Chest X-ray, PA view. Patient: 60 years old, sex M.
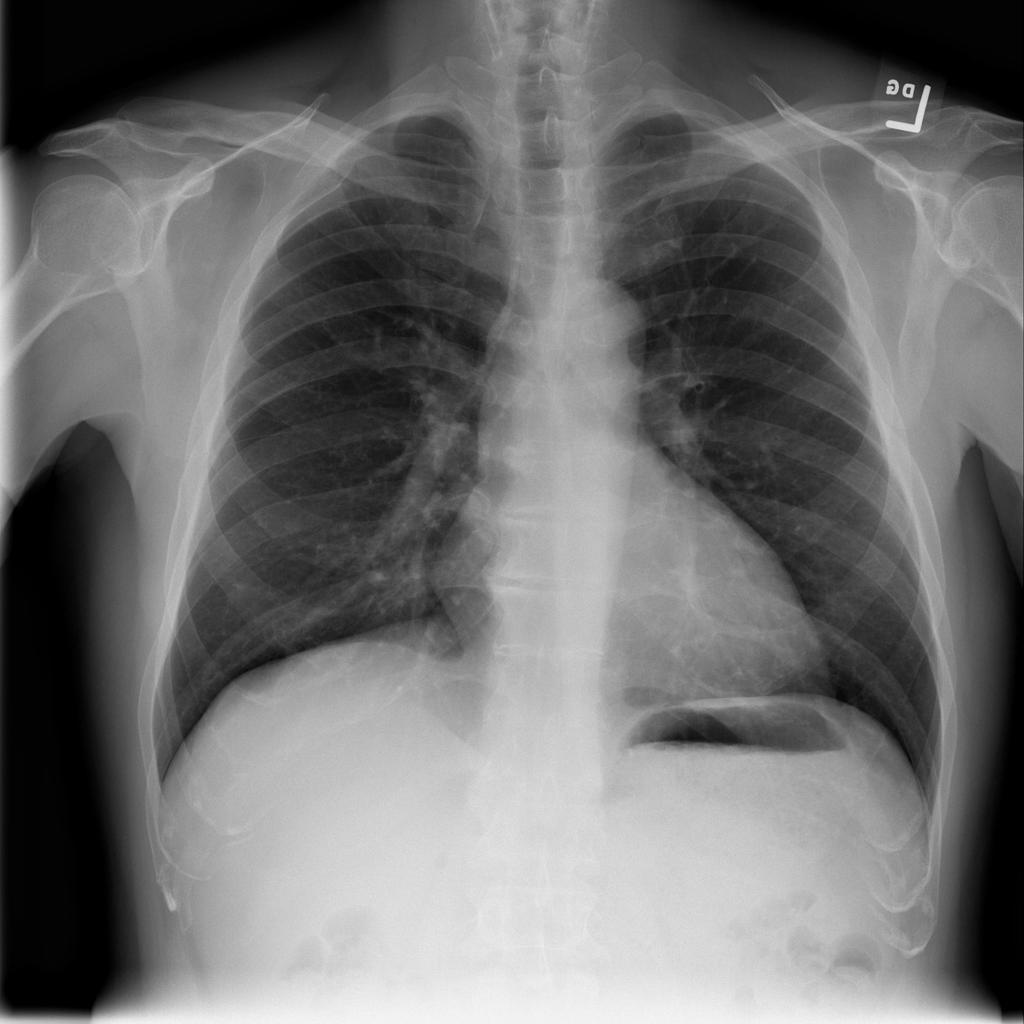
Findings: No Finding